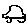
Label: car